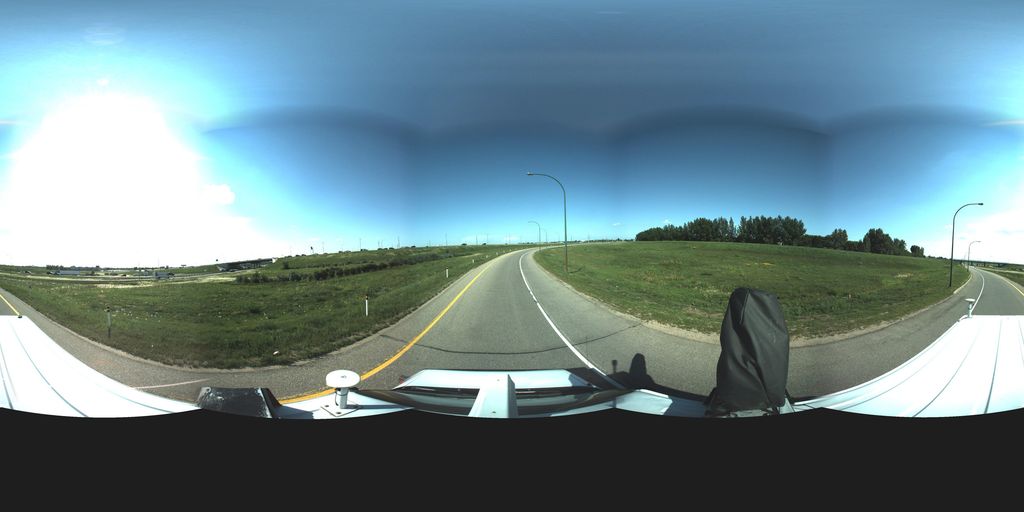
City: saskatoon